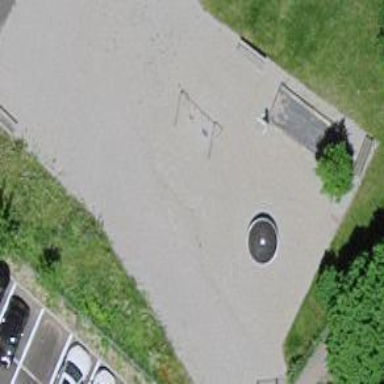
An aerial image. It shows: Playground featuring swings.